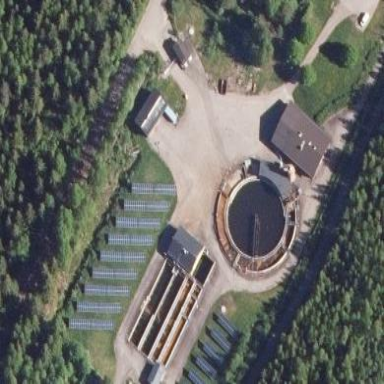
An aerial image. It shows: Wastewater plant.